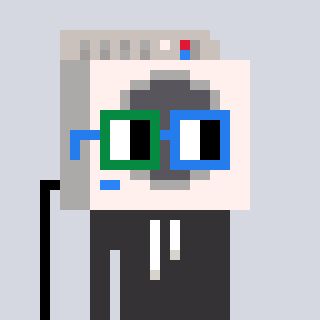
a pixel art character with square green and blue glasses, a washing machine-shaped head and a grayscale-colored body on a cool background